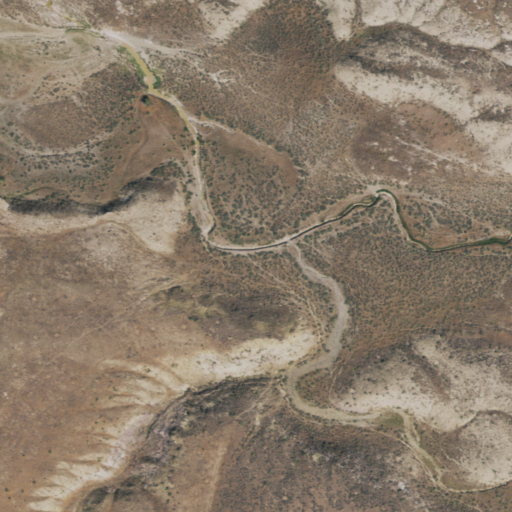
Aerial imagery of valley in Wyoming named Scorpion Draw containing shrub and grassland